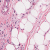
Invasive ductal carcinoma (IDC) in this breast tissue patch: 0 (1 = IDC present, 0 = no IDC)